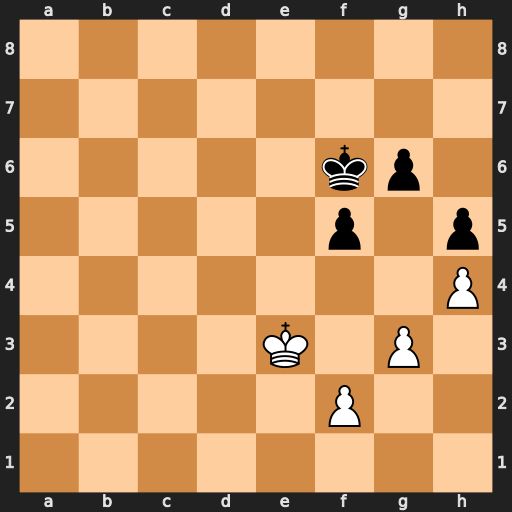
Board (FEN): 8/8/5kp1/5p1p/7P/4K1P1/5P2/8
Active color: w
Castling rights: -
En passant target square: -
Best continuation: Kf4 Ke7 Kg5 Kf7 Kh6